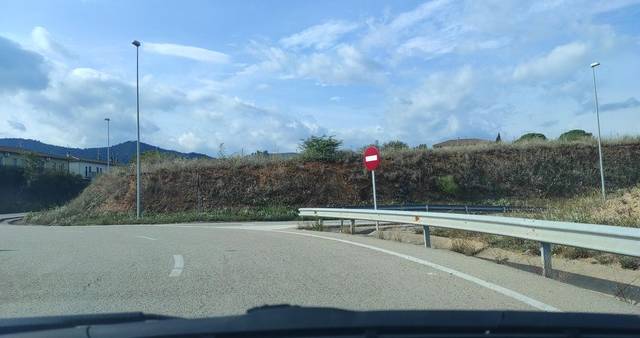
Region: Spain
Coordinates: 42.204, 2.706